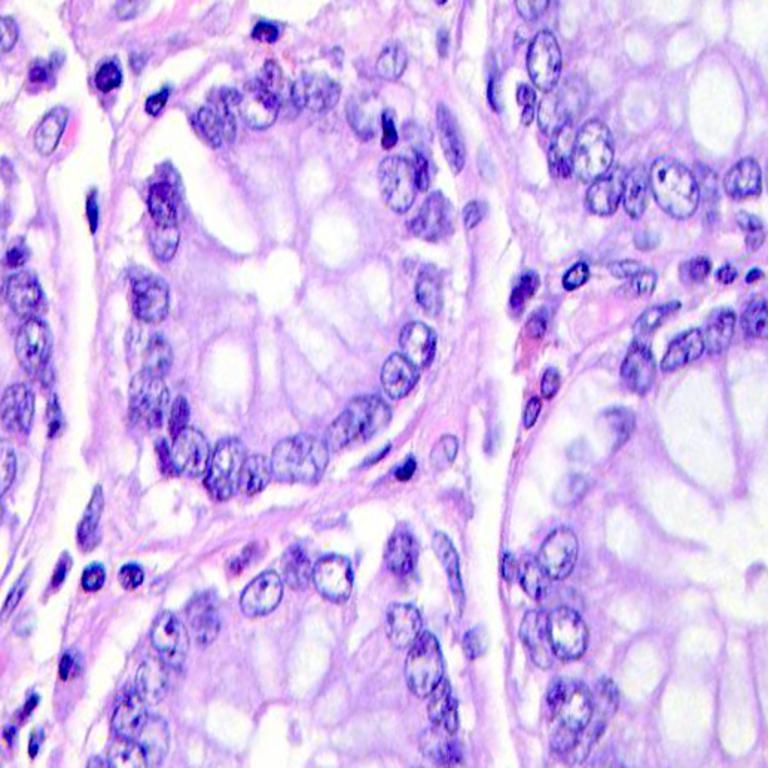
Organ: colon
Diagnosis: benign